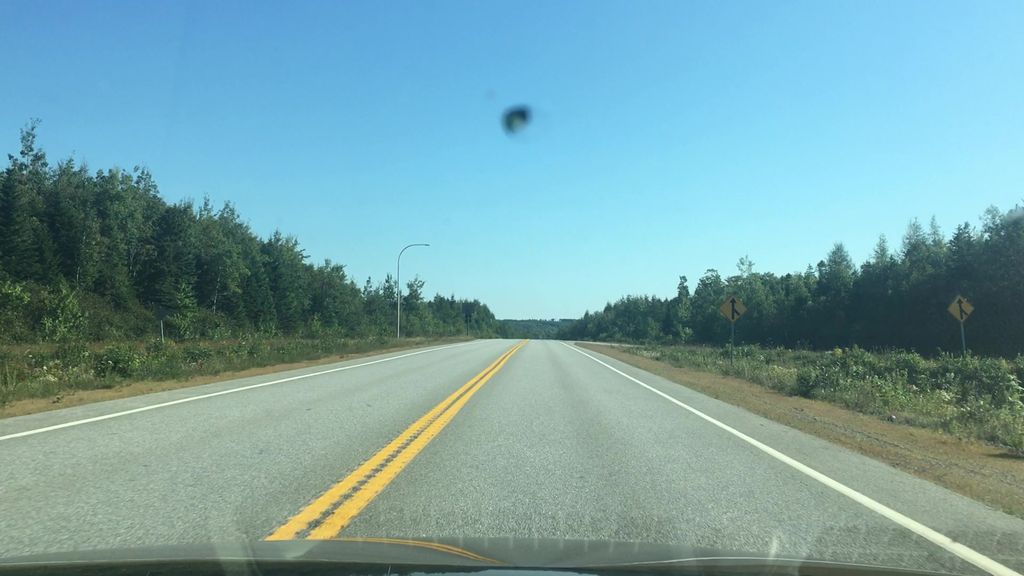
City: halifax